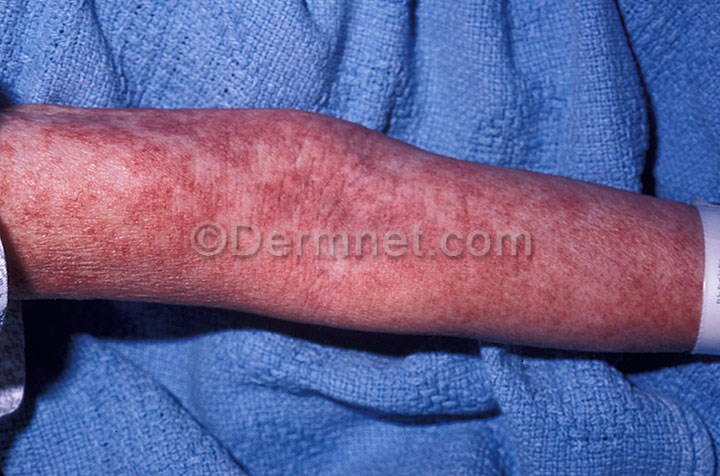
Disease: Systemic Disease